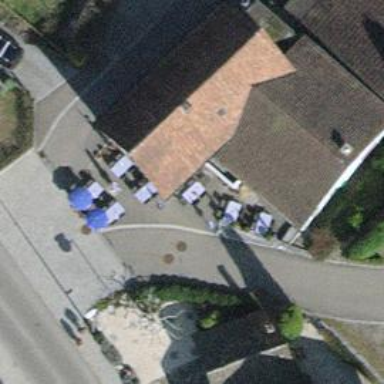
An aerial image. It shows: Restaurant.